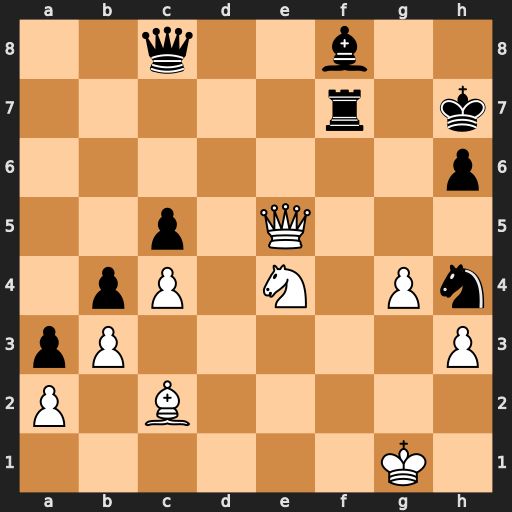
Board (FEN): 2q2b2/5r1k/7p/2p1Q3/1pP1N1Pn/pP5P/P1B5/6K1
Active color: w
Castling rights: -
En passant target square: -
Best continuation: Nd6+ Kg8 Bh7+ Kxh7 Qe4+ Ng6 Nxc8